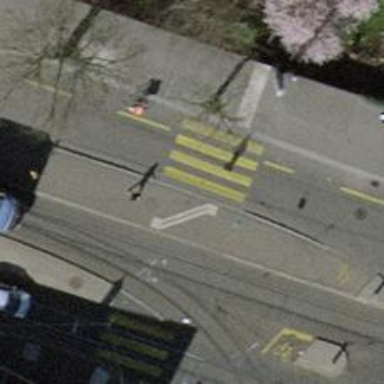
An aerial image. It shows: Kerb serving as barrier.